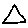
Label: triangle